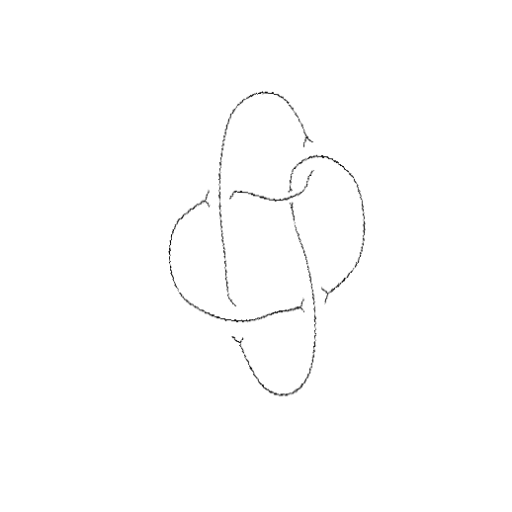
Crossing number: 5